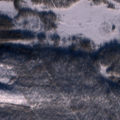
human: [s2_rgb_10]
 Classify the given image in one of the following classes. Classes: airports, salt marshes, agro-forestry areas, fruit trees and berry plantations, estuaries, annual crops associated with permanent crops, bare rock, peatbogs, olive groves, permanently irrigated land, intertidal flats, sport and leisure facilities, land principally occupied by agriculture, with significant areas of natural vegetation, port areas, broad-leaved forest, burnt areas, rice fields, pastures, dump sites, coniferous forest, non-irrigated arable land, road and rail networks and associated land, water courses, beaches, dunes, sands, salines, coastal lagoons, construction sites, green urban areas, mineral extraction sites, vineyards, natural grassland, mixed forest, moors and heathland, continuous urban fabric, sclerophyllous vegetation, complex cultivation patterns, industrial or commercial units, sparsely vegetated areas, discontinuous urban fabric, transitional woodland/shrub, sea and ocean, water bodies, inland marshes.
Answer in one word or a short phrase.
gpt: coniferous forest, mixed forest, transitional woodland/shrub